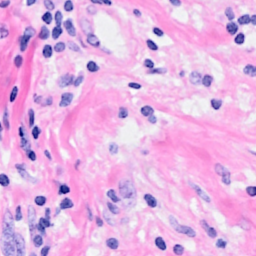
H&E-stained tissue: Breast